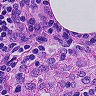
Metastatic tissue present: no